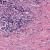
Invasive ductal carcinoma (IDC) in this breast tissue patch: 1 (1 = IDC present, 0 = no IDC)